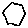
Label: hexagon